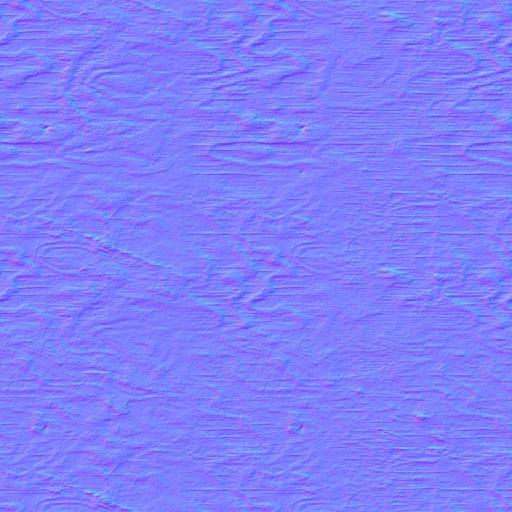
dark old rough wood wooden